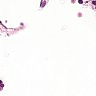
Metastatic tissue present: no